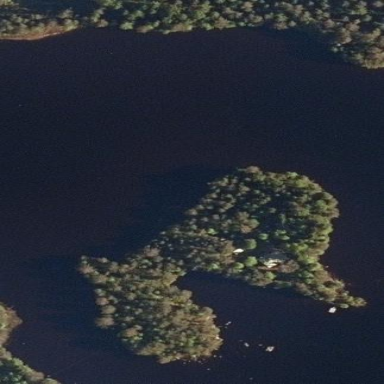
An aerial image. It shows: Islet covered with woodland.